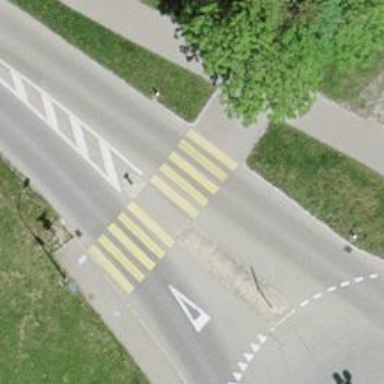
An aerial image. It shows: Uncontrolled zebra crossing on the road.